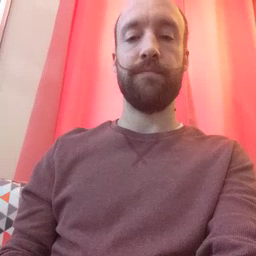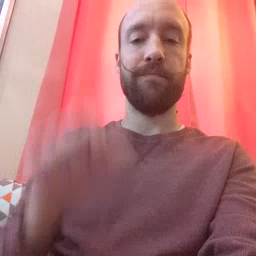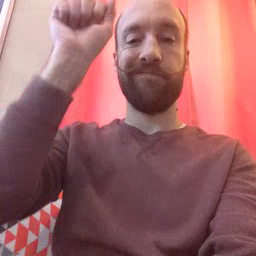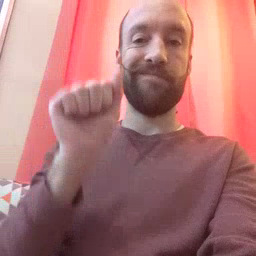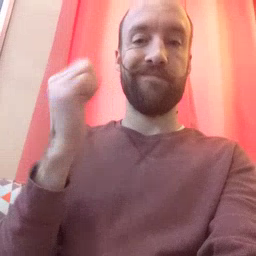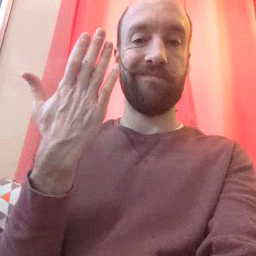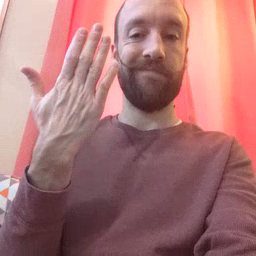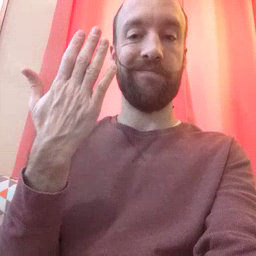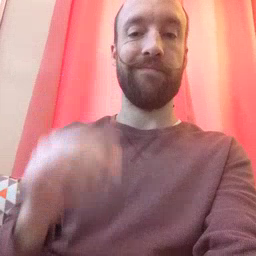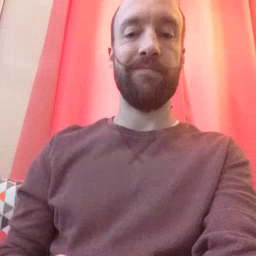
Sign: mitten